Question: How many ricochets will a ball launched from (1.0, 1.0) at 35° need to hit the target at (11.0, 7.0)? The ball reflects perfectly off the arena walls and mirror-obstacles.
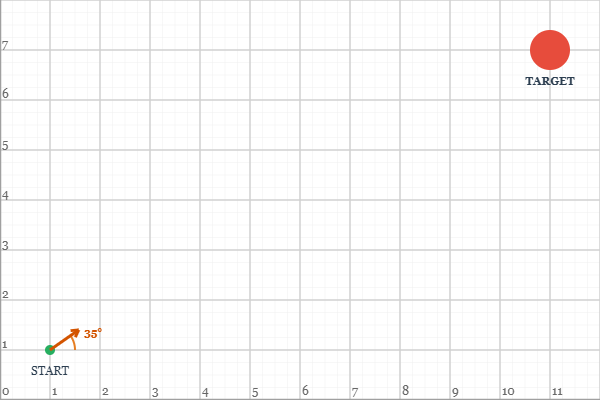
Answer: 2